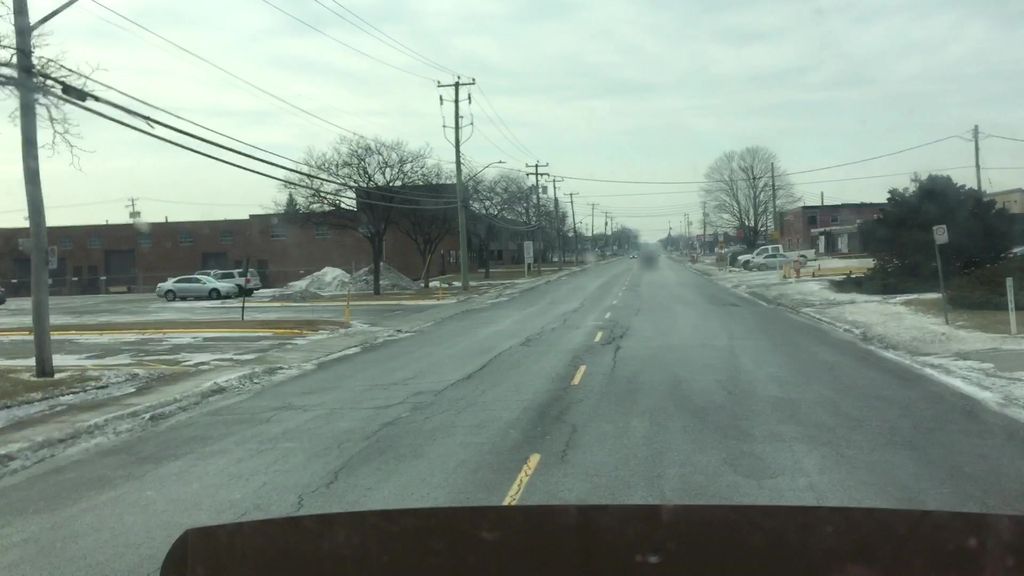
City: montreal